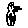
Label: bird